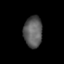
Tissue: lung
Cell type: Myeloid cells
Senescence score: 0.5625
Nuclear area (px): 568
Mean DAPI intensity: 92.625